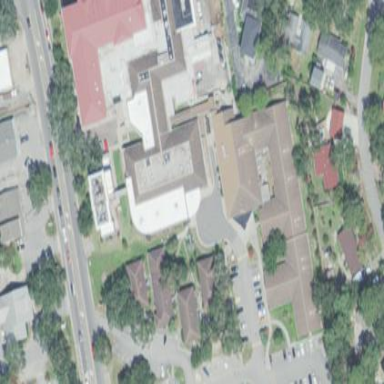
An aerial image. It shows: Hospital providing healthcare services.